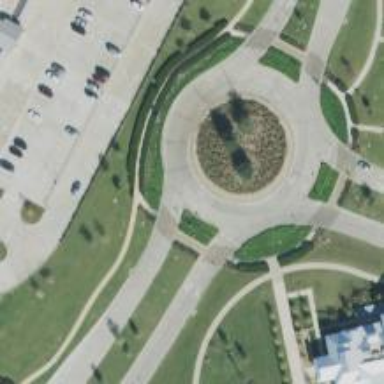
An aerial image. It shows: Secondary road with concrete surface leading to roundabout.